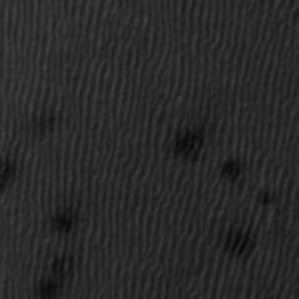
Label: frost